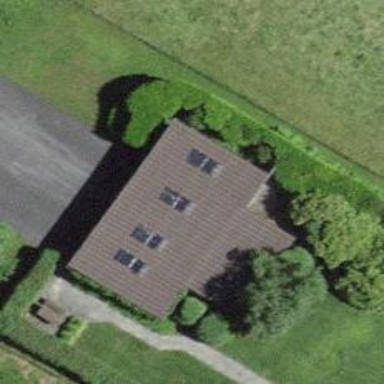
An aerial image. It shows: Garage.